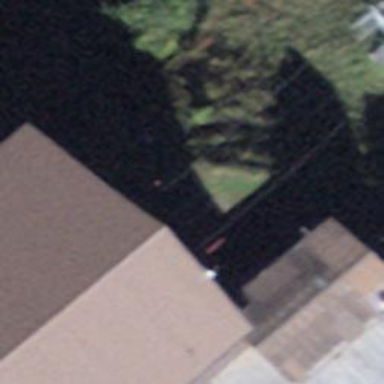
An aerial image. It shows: Building that serves as bar.